Question: I get this error:
> core data data store missing getting error:'NSInvalidArgumentException',
reason: keypath flowData.flowAmount not found in entity <NSSQLEntity FlowData id=1>
when trying to load data from a core data store into a tableview.
The sqlite database is being re-created the next time I run the app after I remove the app from the Simulator after having changed the data model and reversioned it.
I am able to insert into the database. This dump shows the record I just entered:
'''
INSERT INTO "ZFLOWDATA"
VALUES(1,1,1,NULL,8.0,3768<PHONE>,376884471.83175,8.0);
'''
However when I try to read from the data store I get the above error.
Here's the relevant code for when I'm trying to load the data:
'''
- (void)viewDidLoad
{
[super viewDidLoad];
NSError *error;
if (![[self fetchedResultsController] performFetch:&error]) {
NSLog(@"Unresolved error %@, %@", error, [error userInfo]);
exit(-1); // Fail
}
self.title = @"Flow Data Items";
}
'''
and
'''
- (NSFetchedResultsController *)fetchedResultsController {
jhsAppDelegate *appDelegate = (jhsAppDelegate *)[[UIApplication sharedApplication]delegate];
managedObjectContext = [appDelegate managedObjectContext];
if (fetchedResultsController != nil) {
return fetchedResultsController;
}
NSFetchRequest *fetchRequest = [[NSFetchRequest alloc] init];
NSEntityDescription *entity = [NSEntityDescription
entityForName:@"FlowData" inManagedObjectContext:managedObjectContext];
[fetchRequest setEntity:entity];
NSSortDescriptor *sort = [[NSSortDescriptor alloc] initWithKey:@"FlowData.flowAmount"
ascending:NO];
[fetchRequest setSortDescriptors:[NSArray arrayWithObject:sort]];
[fetchRequest setFetchBatchSize:20];
NSFetchedResultsController *theFetchedResultsController =
[[NSFetchedResultsController alloc] initWithFetchRequest:fetchRequest
managedObjectContext:managedObjectContext sectionNameKeyPath:nil
cacheName:@"Root"];
self.fetchedResultsController = theFetchedResultsController;
self.fetchedResultsController.delegate = self;
return fetchedResultsController;
}
'''
and here's my data model:

and finally, here's my data model class code for the entity:
'''
#import <Foundation/Foundation.h>
#import <CoreData/CoreData.h>
@interface FlowData : NSManagedObject
@property (nonatomic, retain) NSNumber * flowAmount;
@property (nonatomic, retain) NSDate * flowEnteredDateTime;
@property (nonatomic, retain) NSDate * flowOccurrenceDateTime;
@property (nonatomic, retain) NSNumber * flowScheduledFrequencyMinutes;
@property (nonatomic, retain) NSNumber * flowUrgency;
@end
'''
It must be something about how I am trying to read in the data since I am able to insert a row on another viewcontroller because I believe that 'FlowData.flowAmount' does exist on the entity as it is being inserted into the entity.
Any ideas? Does the order in which the attributes are listed in the .h file have to match the order in the actual data model? Do my data types match?
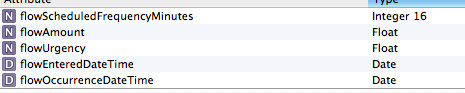
Answer: The key for your sortDescriptor should be just 'flowAmount'.
No need to also prepend the entity name.
PS: The order of the properties in the class is irrelevant. Your data types match ('float' and 'NSNumber').